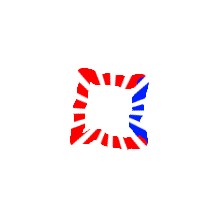
Shape: square